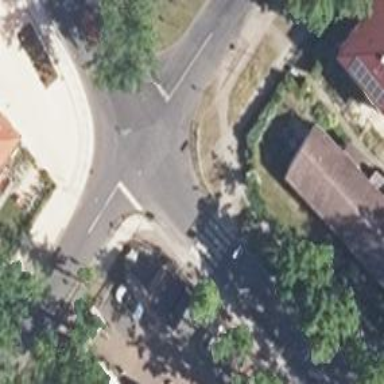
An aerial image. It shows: Uncontrolled zebra crossing on the road.